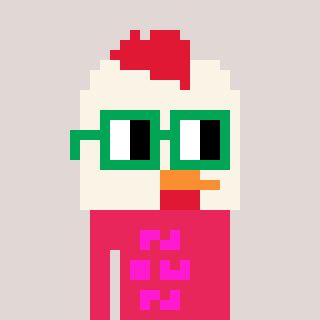
a pixel art character with square green glasses, a chicken-shaped head and a redpinkish-colored body on a warm background